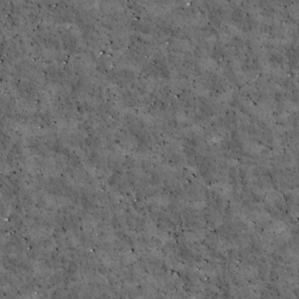
Label: non_frost